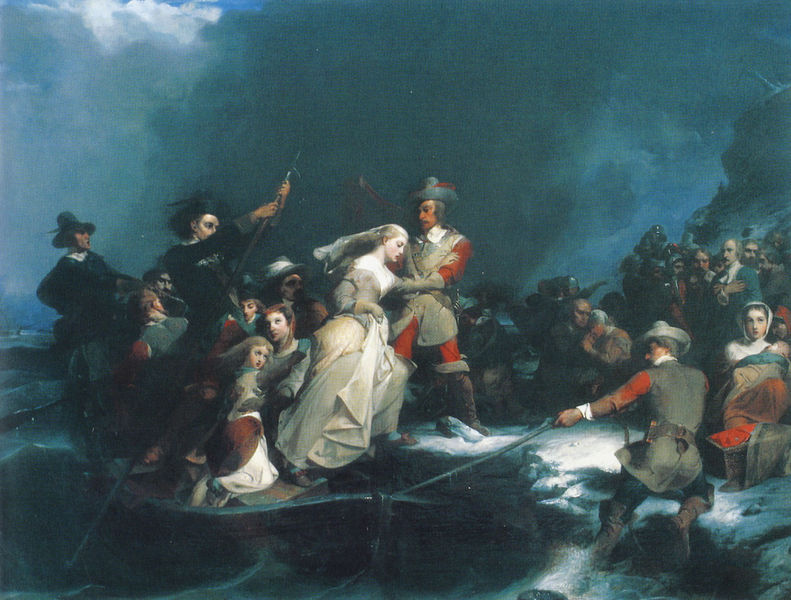
Titel: Die Landung der Pilgerväter am Felsen von Plymouth
Künstler: Peter Frederick Rothermel
Institution: Easton, Kirby Collection of Historical Paintings, Lafayette College
Schlagwörter: blau, dunkel, gewitter, meer, wasser, wolken, frauen, menschen, see, frau, hüte, kleider, schwarz, weiss, rot, mützen, land, boot, kinder, schiff, strand, ziehen, landung, seenot, sturm, unwetter, soldaten, ruderboot, rudern, soldat, aufbruch, helfen, retten, rettung, proviant, stossen, forke